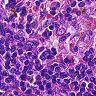
Metastatic tissue present: no